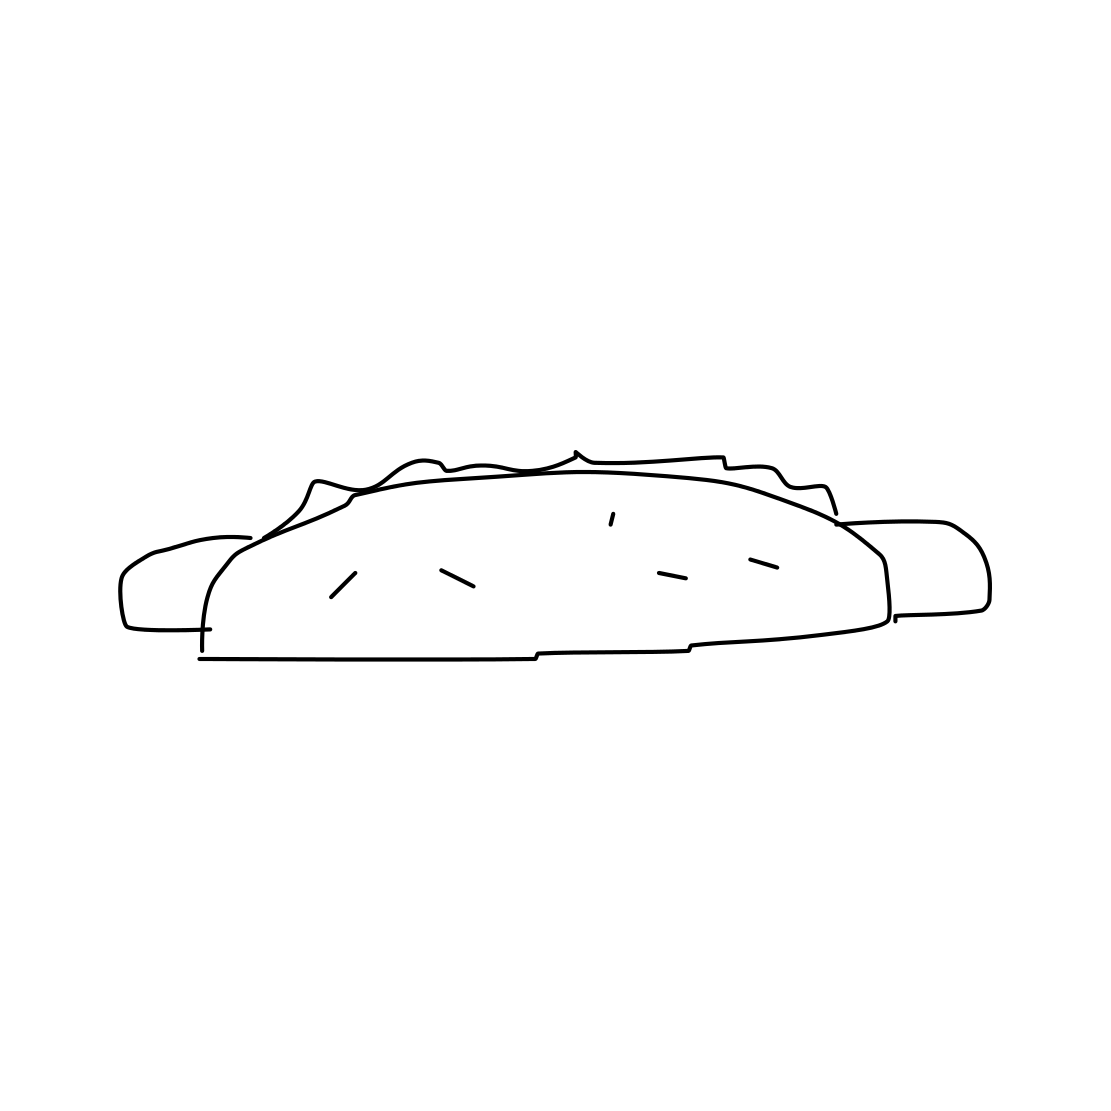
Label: hot-dog